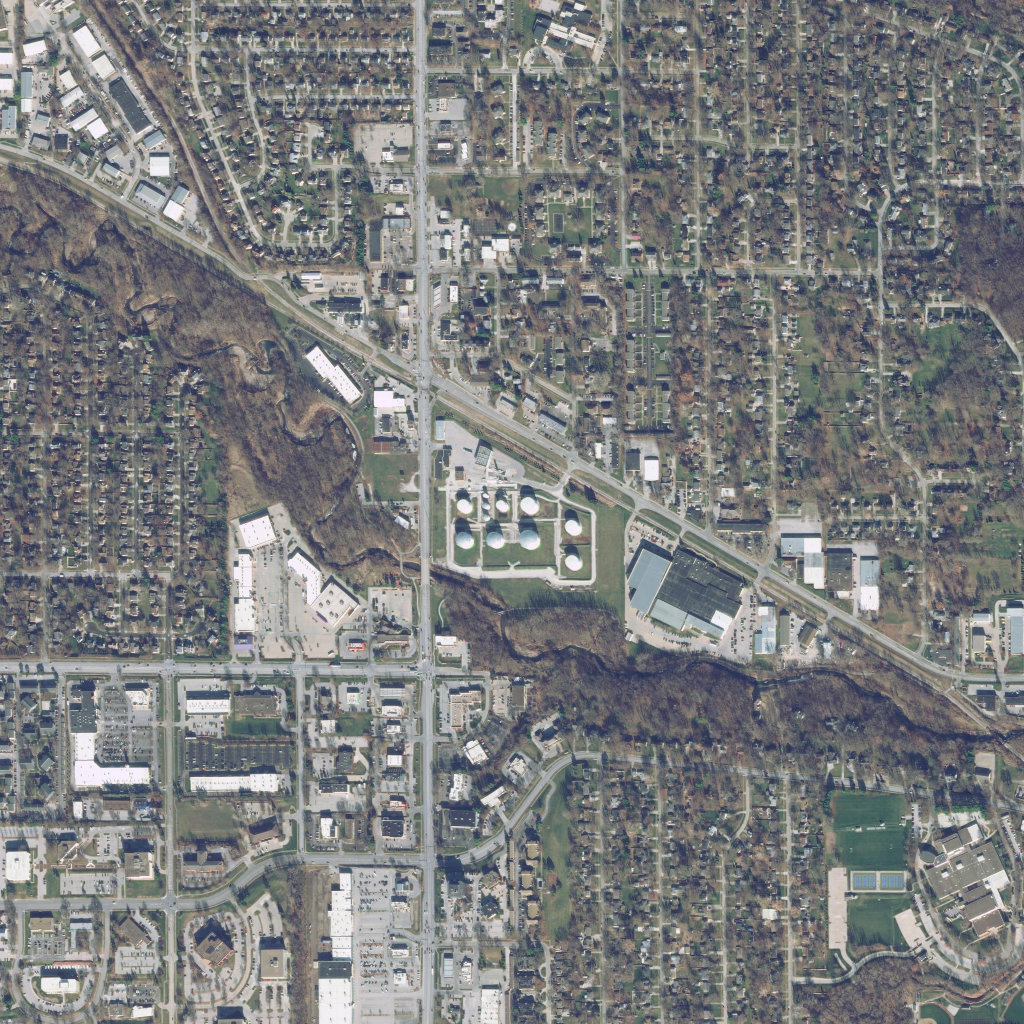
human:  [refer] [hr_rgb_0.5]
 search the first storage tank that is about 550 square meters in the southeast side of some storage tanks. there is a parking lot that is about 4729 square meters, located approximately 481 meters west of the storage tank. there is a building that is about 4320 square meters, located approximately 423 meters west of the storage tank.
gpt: <box>[[55, 54, 56, 55, 0]]</box>